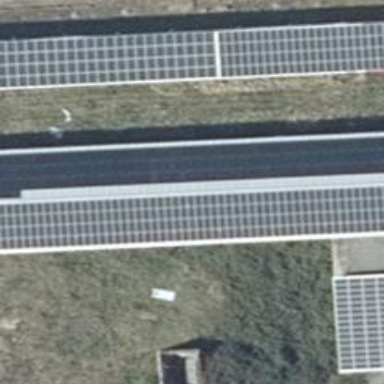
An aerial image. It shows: Small solar photovoltaic panel generator is producing electricity.